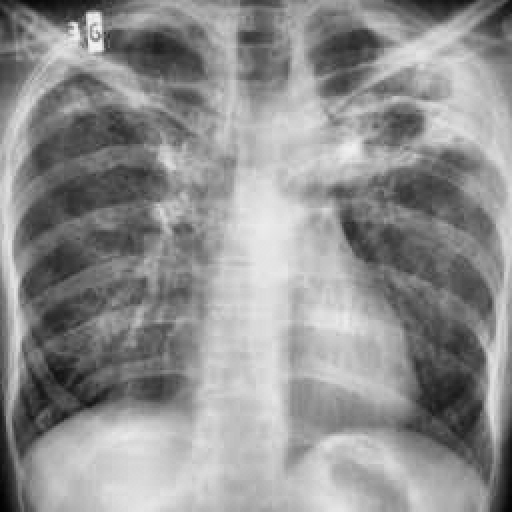
Finding: TUBERCULOSIS